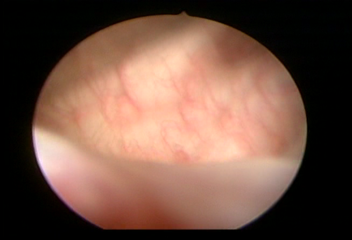
Modality: WLC
Class: Normal mucosa
Bladder cancer association: No